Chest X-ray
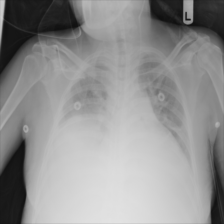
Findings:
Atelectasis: positive
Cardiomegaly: negative
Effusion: negative
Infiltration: negative
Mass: negative
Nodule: negative
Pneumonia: negative
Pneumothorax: negative
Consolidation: negative
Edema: negative
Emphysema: negative
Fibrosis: negative
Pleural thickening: negative
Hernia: negative